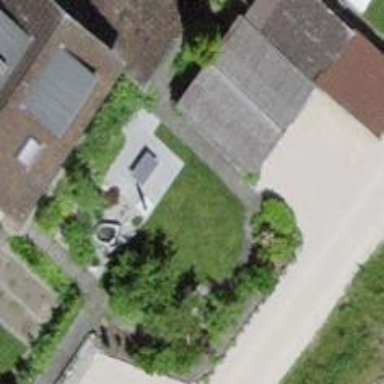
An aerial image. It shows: Garage.